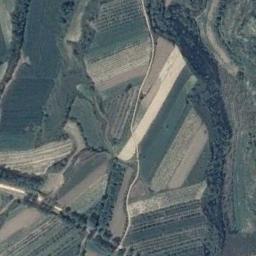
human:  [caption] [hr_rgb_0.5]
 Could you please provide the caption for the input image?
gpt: The bare and green terrace is next to some trees .

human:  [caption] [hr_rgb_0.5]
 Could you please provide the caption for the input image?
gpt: A large layer of brown and green mixed terraces with several winding narrow paths .

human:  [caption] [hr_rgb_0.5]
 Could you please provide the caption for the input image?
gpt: There are many green plants on the terrace .

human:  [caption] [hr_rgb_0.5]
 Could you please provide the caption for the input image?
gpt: There are no crops on the terraces in the picture .

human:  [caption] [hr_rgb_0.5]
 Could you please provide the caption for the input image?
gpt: There are many green terraces arranged irregularly .